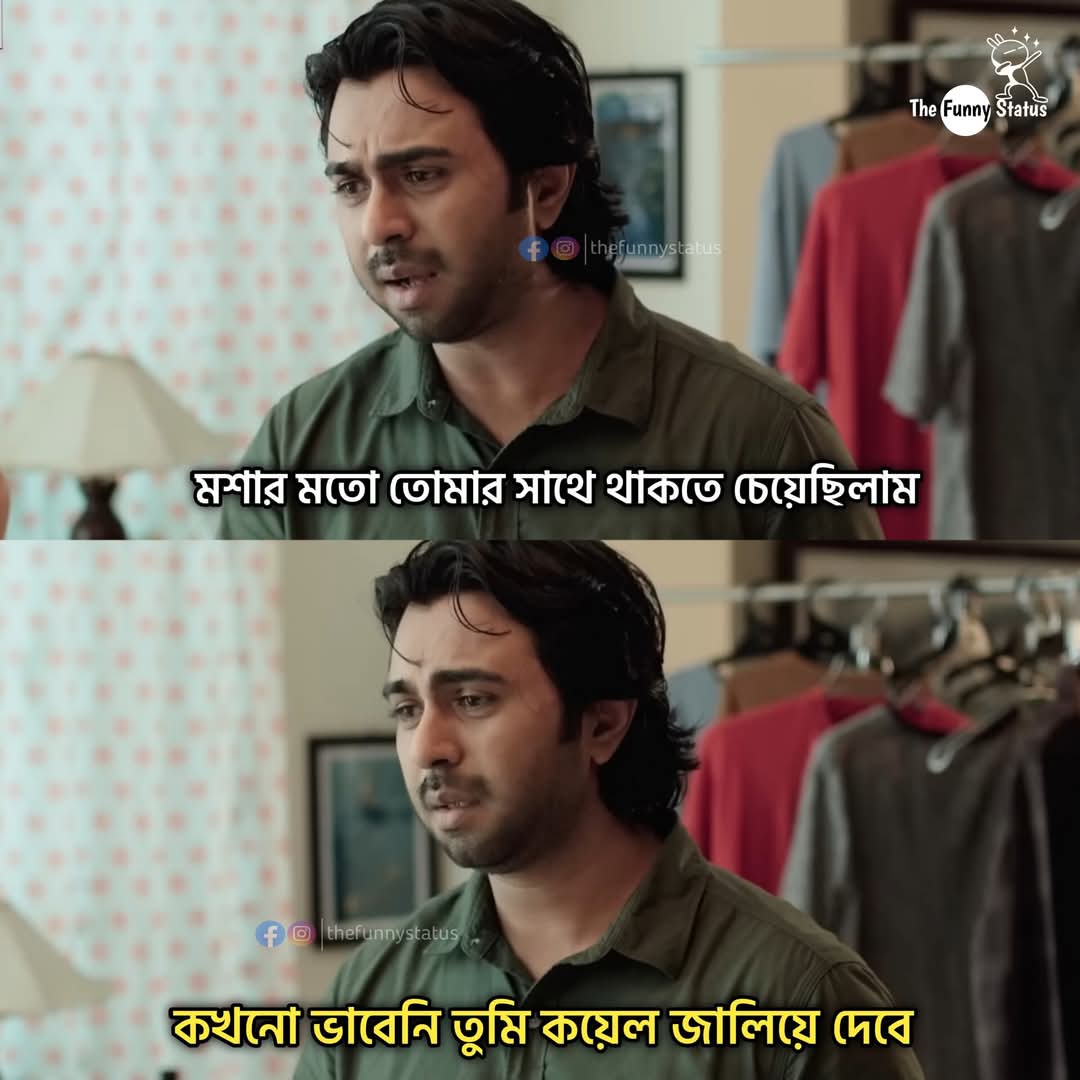
Text: মশার মতো তোমার সাথে থাকতে চেয়েছিলাম
কখনো ভাবেনি তুমি কয়েল জালিয়ে দেবে
Label: Non Hate